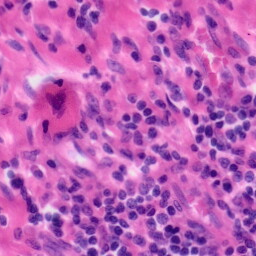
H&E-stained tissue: Tonsil